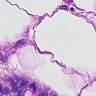
Metastatic tissue present: yes